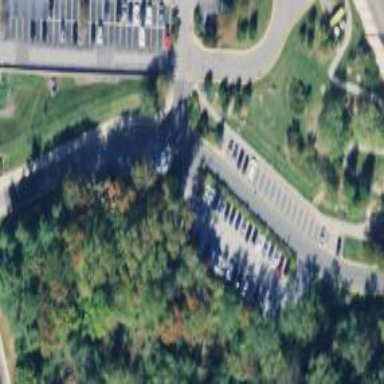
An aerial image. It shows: Parking area.